Interaction volume radius: 5 \u00c5
Interaction volume height: 40 \u00c5
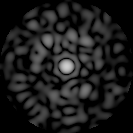
Disorder parameter: 0.8521